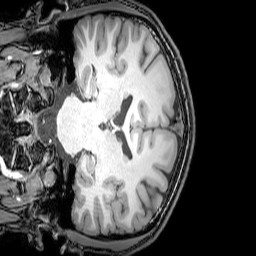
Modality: T1w
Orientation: coronal
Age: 22
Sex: male
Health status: healthy
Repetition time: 0.081 s
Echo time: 0.037 s